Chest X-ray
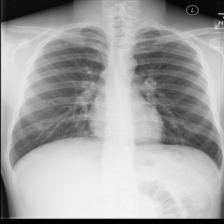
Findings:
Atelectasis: negative
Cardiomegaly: negative
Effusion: negative
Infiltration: negative
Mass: negative
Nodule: negative
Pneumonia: negative
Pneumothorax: negative
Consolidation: negative
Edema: negative
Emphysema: negative
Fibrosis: negative
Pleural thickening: negative
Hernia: negative